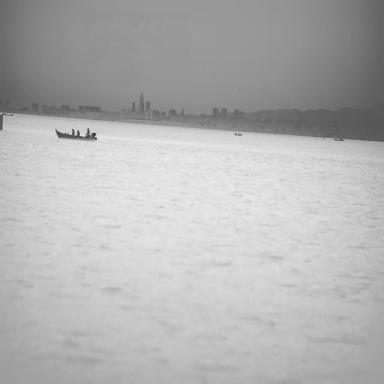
There are four bulk_carriers in the infrared image.